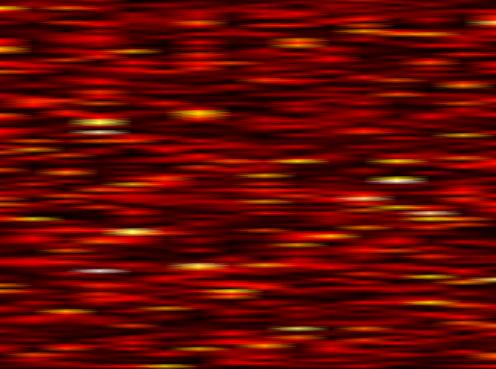
Label: OFDM